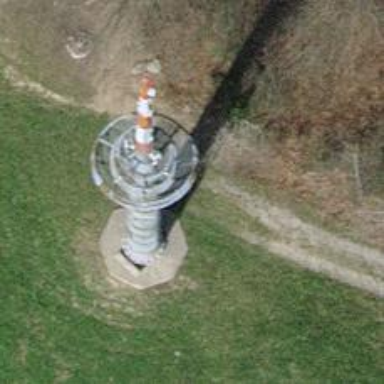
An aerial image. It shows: Communication tower.